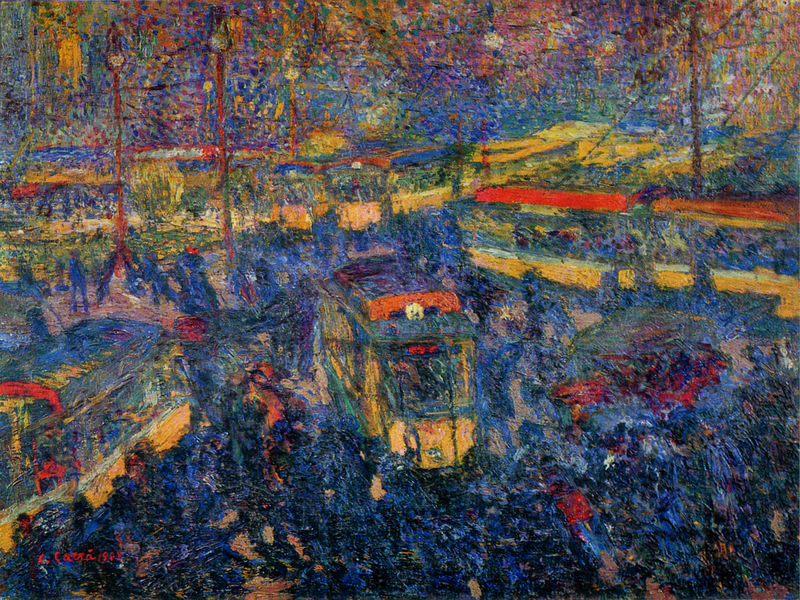
Titel: Piazza del duomo
Künstler: Carlo Carrà
Standort: Bergamo
Institution: Collezione Dolci Mazzucotelli
Schlagwörter: blau, himmel, schatten, gelb, grün, menschen, stadt, abend, bewegung, bunt, hell, lampe, lampen, laternen, licht, lichter, nacht, orange, strasse, strassenszene, rot, expressionismus, menge, gedränge, pastos, farbig, pointilismus, scheinwerfer, wagen, masten, duktus, grosstadt, punkte, kabel, volk, menschenmenge, bahn, verkehr, pointillismus, straßenbahn, waggon, kirmes, laternenpfahl, blauschwarz, carra, cara, carlo, keuchtend